Question: I have a web browser control in C# that it's design mode is on. I use it to make a (WYSIWYG) HTML editor. I want to insert a photo on this without UI, when user wants to insert image I show to him/her a window that shows on it some known name for user. Then with search (s)he find her/his photo and add it to control.
this is my open image form:

Photos are in database and user only know them with names. I upload all of them in a folder and show above list to user and user selects a picture. I want to add image by it's location in hard disk and allow user to set its alignment .
How I can do this ?
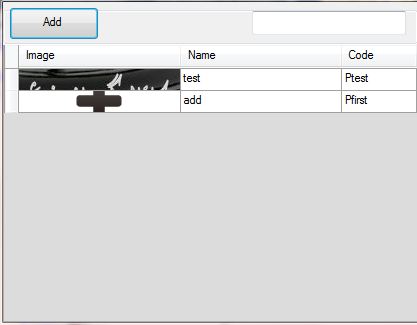
Answer: Adding a new element to a document is very logical. The first step is to create the node (element) you wish to append, the next is to find where you wish to append it within the document, and the final step is to actually do the appending.
I write an Example for you:
'''
private void Form1_Load_1(object sender, EventArgs e)
{
webBrowser1.DocumentText = "<html><body></img></body></html>";
}
private void insert_image_btn_Click(object sender, EventArgs e)
{
HtmlElement userimage = webBrowser1.Document.CreateElement("img");
userimage.SetAttribute("src", "image location");
userimage.Id = "imageid";
webBrowser1.Document.Body.AppendChild(userimage);
}
private void btn_set_aliign_Click(object sender, EventArgs e)
{
webBrowser1.Document.GetElementById("imageid").SetAttribute("float", "right");
}
'''